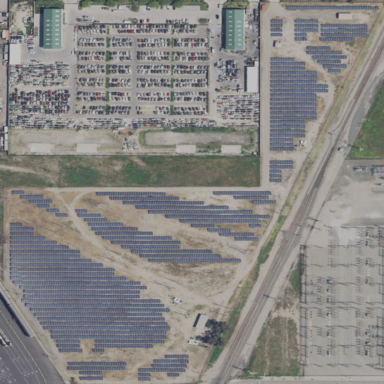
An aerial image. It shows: Solar power plant utilizing photovoltaic technology.